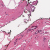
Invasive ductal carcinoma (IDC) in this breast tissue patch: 0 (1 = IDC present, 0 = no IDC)